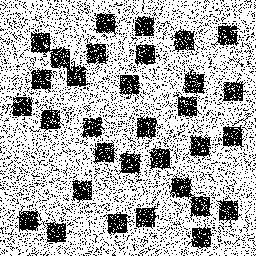
Squares: 32
Triangles: 0
Stars: 0
Total shapes: 32